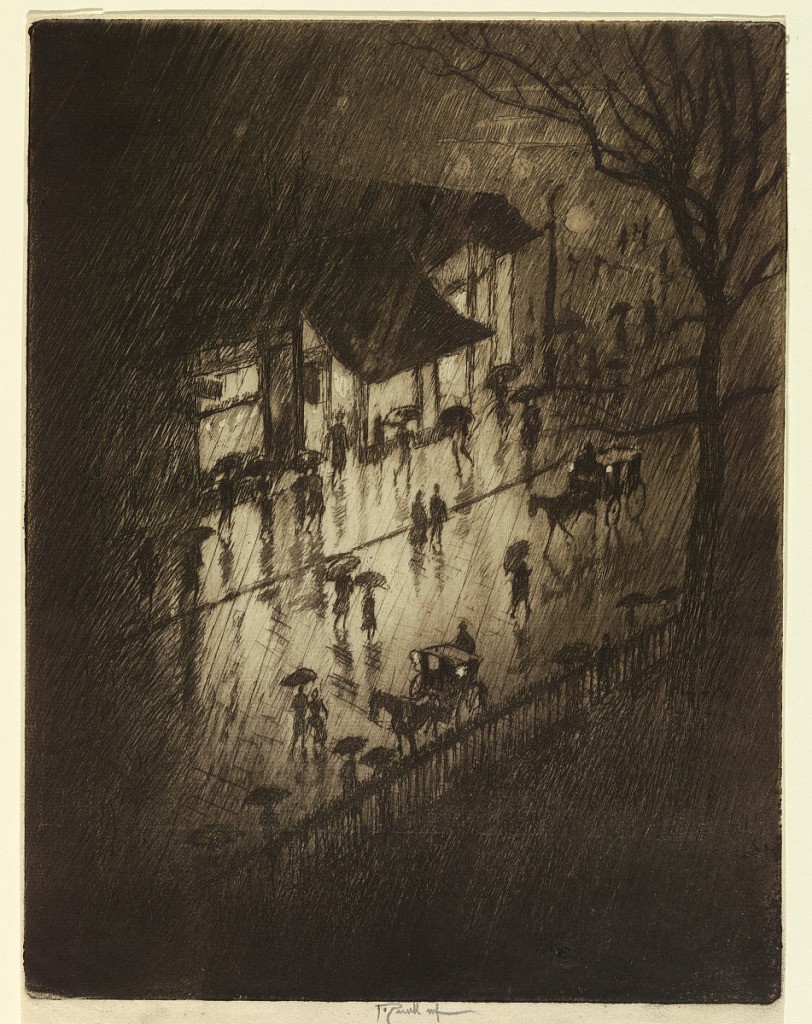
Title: Rainy Night, Charing Cross Shops
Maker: Joseph Pennell, American, active England, 1857–1926
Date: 1903
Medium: Etching on paper
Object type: Print
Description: Charing Cross shops seen from outside on a rainy day. The scene is dark, and the only light comes from inside the shops and spills out onto the street through the windows to reveal passing figures walking with umbrellas and riding in carriages.